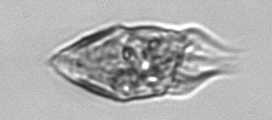
Label: Strombidium_morphotype1